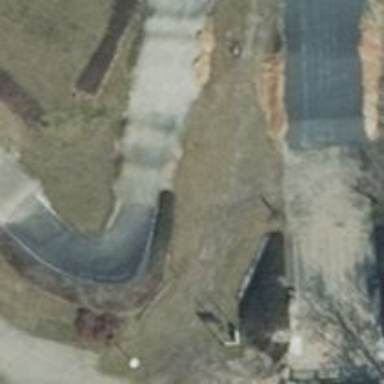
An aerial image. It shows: Dirt track road used for leisure activities.